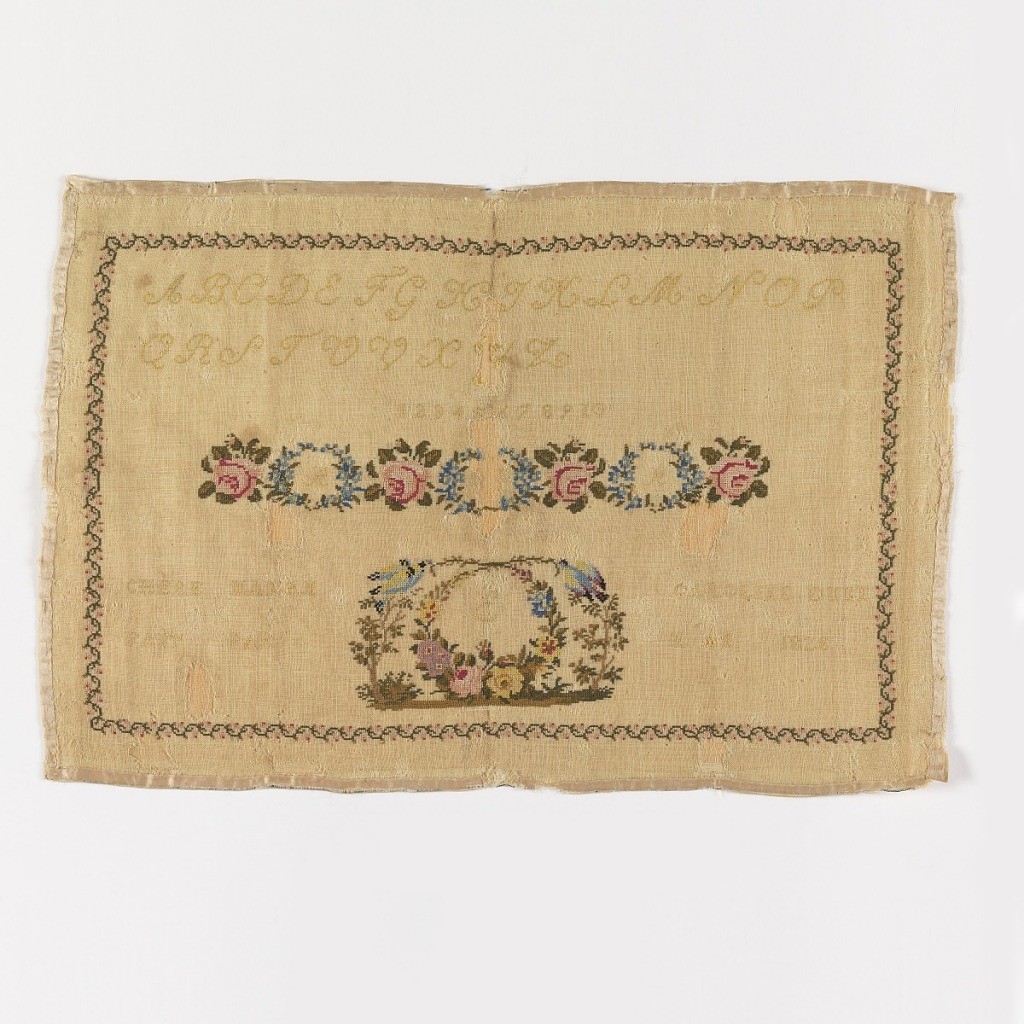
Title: Sampler
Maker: Caroline Dunn
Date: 1828
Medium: silk embroidery, wool foundation Technique:
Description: Inscription: "Chere maman fait par Caroline Dunn l'an 1828."  Alphabets, numbers, wreaths of flowers, medallions with birds, trees and flowers, all in a floral border.  Bound in pink ribbon.